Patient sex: M
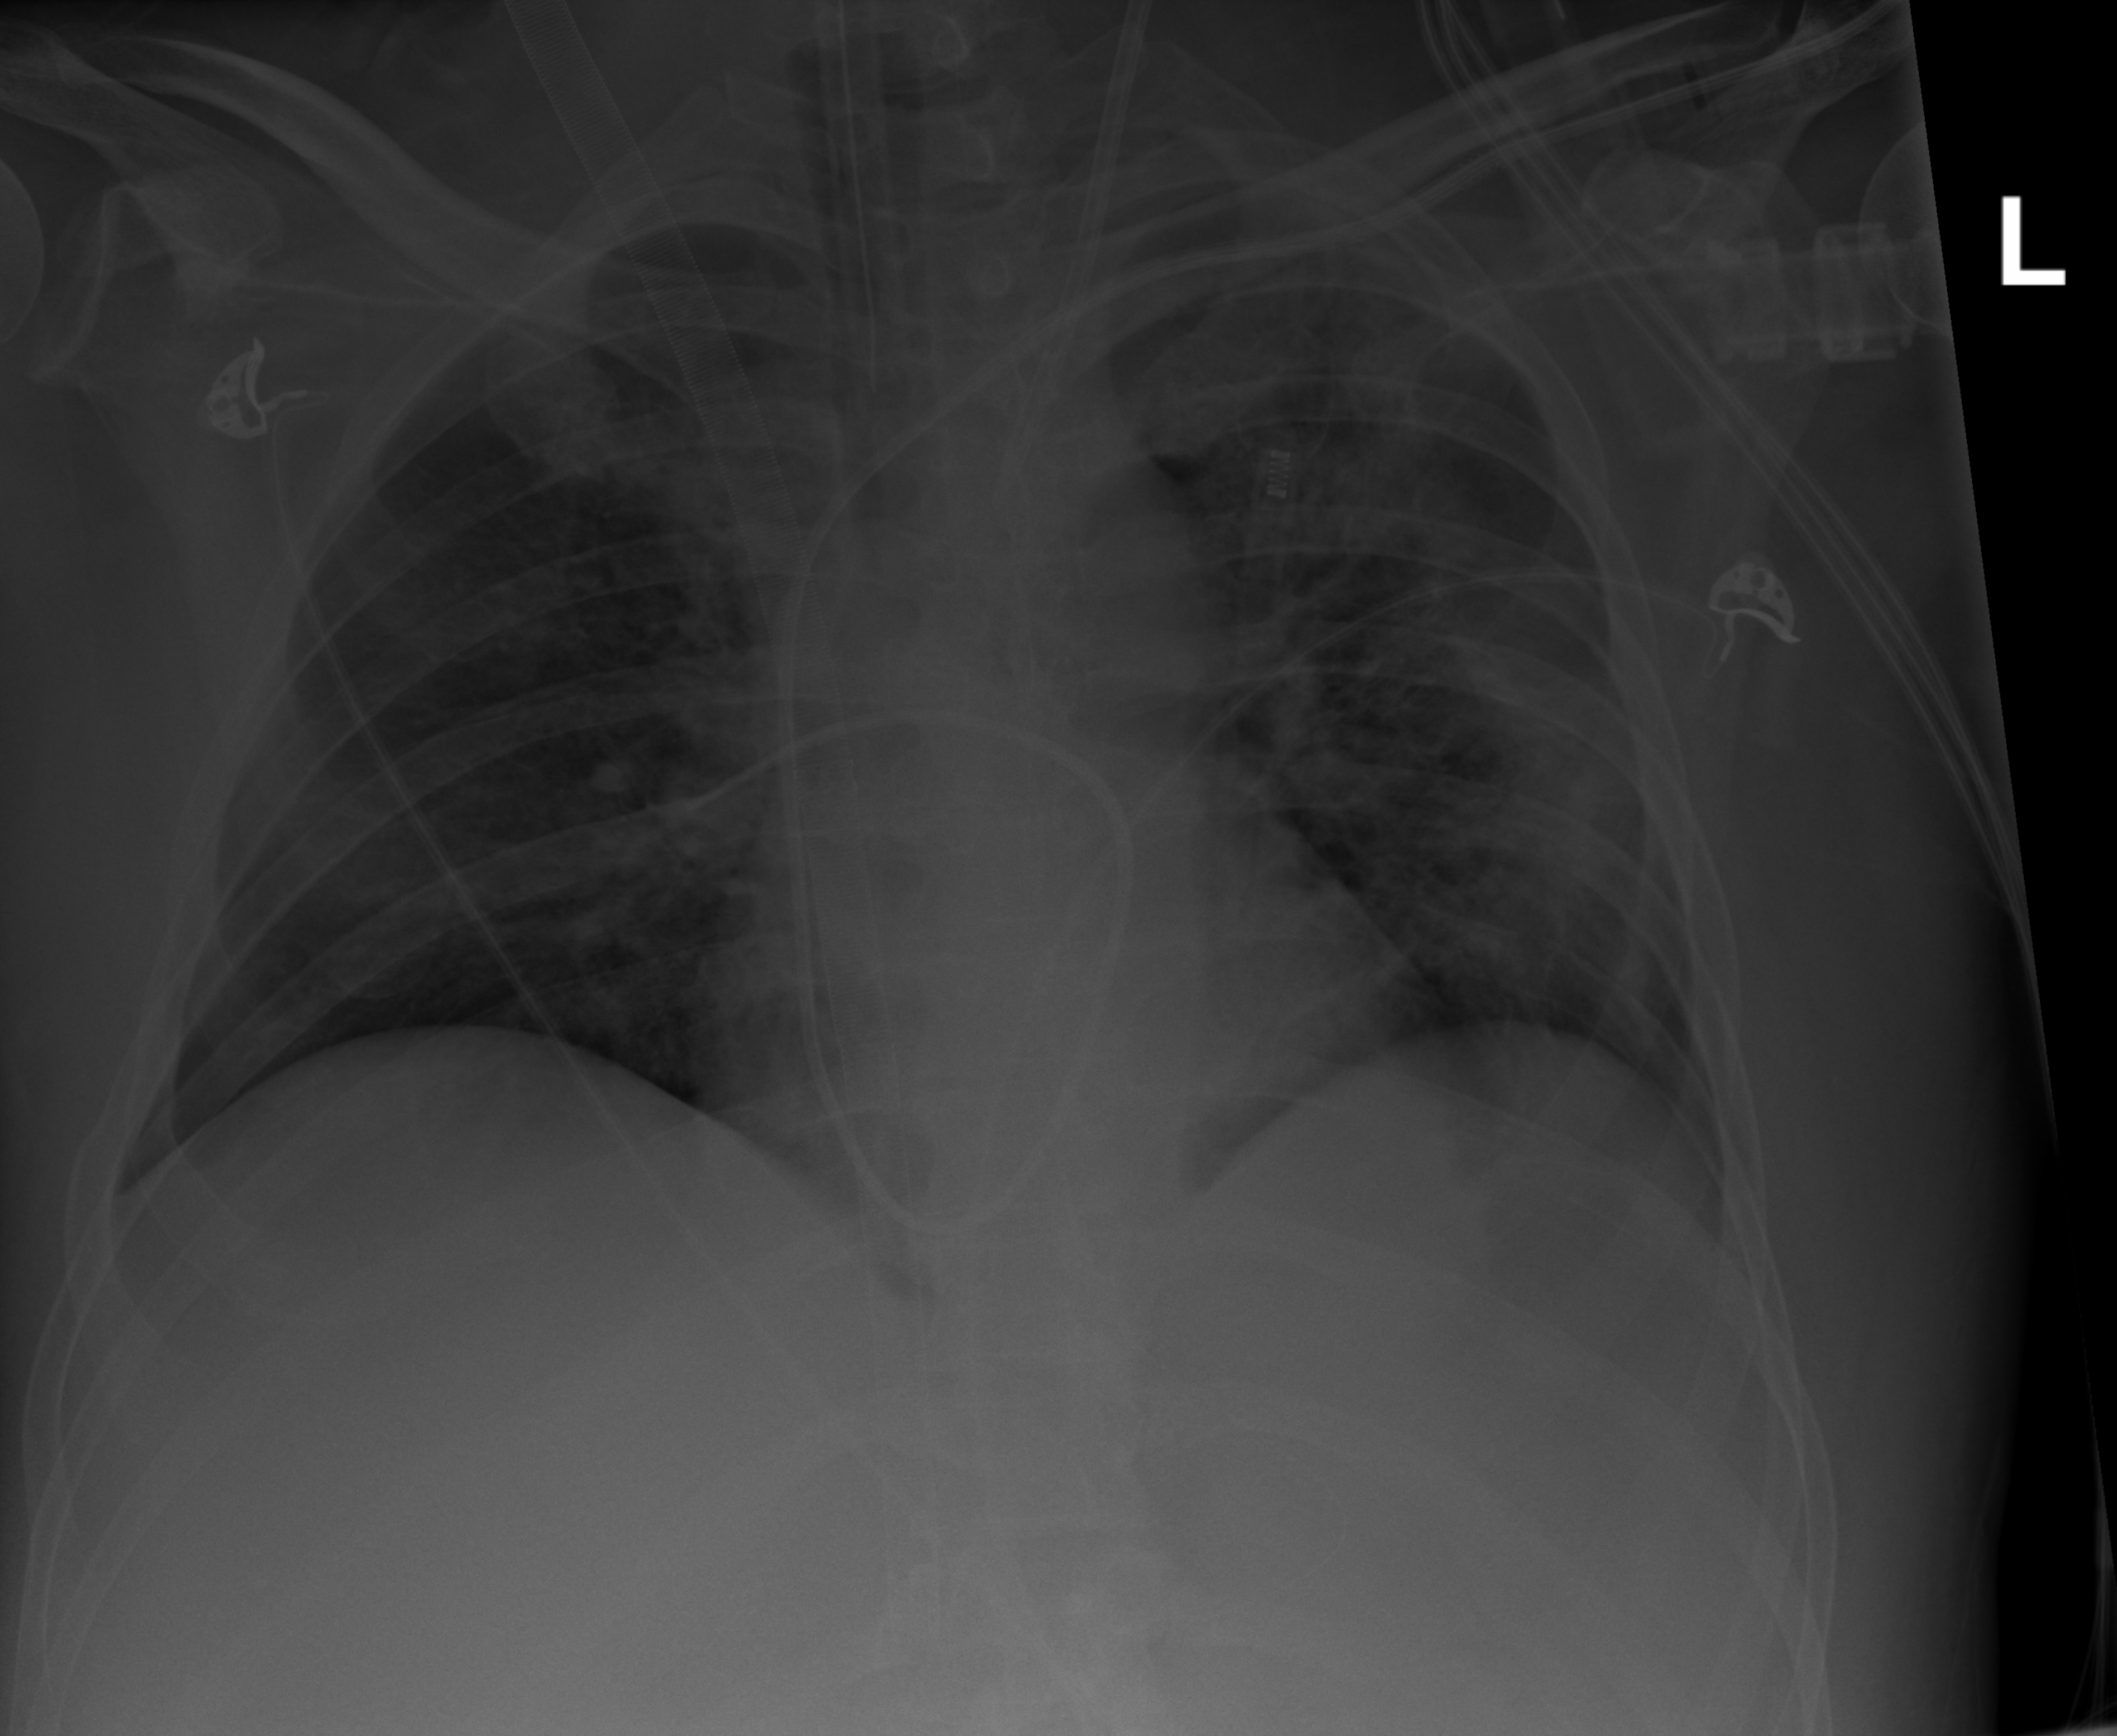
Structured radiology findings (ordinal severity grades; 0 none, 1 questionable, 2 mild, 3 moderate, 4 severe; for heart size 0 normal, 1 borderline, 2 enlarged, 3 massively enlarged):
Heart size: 1
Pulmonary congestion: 2
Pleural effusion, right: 0
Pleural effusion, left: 2
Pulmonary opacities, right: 2
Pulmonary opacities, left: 3
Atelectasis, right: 0
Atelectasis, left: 3